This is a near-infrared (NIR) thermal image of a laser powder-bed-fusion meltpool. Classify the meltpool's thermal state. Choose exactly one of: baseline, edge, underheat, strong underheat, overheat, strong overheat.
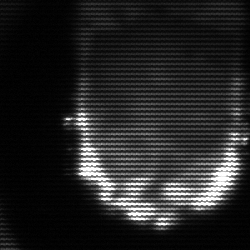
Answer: baseline